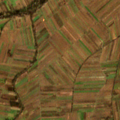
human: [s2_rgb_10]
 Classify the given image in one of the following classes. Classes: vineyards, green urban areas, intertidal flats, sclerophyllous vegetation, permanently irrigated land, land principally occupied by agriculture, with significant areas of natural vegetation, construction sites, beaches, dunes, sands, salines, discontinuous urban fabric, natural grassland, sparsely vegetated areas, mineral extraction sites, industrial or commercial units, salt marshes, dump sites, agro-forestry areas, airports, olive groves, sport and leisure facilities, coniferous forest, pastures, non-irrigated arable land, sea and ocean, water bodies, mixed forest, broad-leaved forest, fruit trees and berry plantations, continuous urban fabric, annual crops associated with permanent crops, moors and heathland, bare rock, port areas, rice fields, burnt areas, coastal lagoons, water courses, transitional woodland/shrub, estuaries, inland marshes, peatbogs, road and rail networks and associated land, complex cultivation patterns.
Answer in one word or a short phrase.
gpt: non-irrigated arable land, complex cultivation patterns